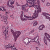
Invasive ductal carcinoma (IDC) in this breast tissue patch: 1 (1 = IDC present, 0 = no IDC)